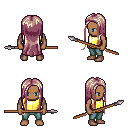
a pixel art fantasy rpg character, male body template, human, dark skin, gold chest armor, teal pants, white blonde extra-long hairstyle, spear, four views (front, back, left, right), 2x2 character sprite sheet, small pixel art, hard edges, no anti-aliasing